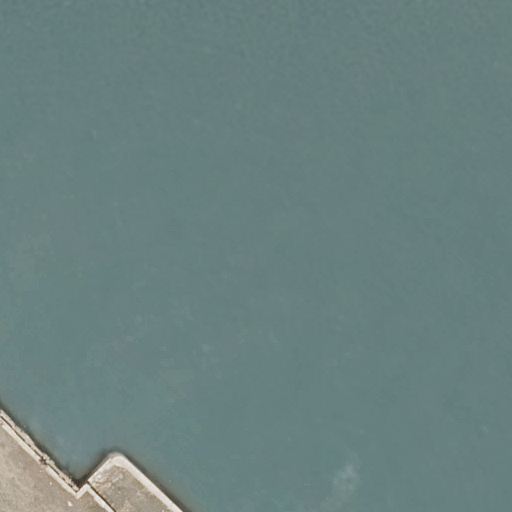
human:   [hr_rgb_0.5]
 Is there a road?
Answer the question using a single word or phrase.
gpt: yes

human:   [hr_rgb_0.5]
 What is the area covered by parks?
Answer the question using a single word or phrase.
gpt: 10603m2

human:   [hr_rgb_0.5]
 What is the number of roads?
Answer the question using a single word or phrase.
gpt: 1

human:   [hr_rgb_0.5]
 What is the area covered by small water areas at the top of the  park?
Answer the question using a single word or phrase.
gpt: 0m2

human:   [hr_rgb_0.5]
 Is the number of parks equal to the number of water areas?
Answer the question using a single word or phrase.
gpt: yes

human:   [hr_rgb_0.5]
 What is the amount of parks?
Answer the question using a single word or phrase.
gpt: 1

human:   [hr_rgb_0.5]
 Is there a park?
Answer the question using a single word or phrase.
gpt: yes

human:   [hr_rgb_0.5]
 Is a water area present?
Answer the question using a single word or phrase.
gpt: yes

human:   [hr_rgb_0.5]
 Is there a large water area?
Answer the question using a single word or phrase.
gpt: yes

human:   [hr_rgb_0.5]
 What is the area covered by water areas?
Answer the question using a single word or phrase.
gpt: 10211m2

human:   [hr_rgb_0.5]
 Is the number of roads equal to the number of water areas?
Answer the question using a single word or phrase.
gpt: yes

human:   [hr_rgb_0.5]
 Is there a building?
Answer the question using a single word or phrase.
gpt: no

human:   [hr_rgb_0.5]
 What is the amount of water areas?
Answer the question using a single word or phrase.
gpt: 1

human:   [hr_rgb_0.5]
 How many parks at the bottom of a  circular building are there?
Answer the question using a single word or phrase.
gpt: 0

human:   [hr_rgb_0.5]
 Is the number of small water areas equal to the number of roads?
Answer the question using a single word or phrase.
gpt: no

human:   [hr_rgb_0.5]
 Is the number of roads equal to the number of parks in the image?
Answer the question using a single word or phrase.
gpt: yes

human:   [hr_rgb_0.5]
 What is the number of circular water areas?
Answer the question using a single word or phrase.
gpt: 0

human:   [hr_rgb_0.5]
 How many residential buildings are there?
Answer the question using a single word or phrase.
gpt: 0

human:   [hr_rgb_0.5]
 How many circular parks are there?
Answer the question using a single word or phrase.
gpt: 0

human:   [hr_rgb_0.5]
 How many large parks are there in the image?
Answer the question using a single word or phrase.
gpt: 1

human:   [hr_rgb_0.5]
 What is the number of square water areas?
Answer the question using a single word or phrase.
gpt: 0

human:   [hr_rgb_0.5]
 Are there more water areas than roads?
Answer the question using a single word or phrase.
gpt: no

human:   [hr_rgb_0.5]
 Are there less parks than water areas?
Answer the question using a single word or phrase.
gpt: no

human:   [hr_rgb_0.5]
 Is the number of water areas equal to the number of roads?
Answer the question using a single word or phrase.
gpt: yes

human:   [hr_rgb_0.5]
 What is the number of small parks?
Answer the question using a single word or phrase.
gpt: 0

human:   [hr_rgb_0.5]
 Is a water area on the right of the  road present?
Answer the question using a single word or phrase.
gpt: no

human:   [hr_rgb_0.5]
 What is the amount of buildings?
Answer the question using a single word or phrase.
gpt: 0

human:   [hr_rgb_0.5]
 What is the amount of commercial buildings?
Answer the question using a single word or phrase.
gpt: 0

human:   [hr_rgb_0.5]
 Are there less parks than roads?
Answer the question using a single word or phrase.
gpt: no

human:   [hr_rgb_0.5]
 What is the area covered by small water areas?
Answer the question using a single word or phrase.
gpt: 0m2

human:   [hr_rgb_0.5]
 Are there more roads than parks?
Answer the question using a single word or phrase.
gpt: no

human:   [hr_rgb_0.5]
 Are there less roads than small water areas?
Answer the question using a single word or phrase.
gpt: no

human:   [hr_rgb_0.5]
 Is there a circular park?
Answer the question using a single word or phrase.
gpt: no

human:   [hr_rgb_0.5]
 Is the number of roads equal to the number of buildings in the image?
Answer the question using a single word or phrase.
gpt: no

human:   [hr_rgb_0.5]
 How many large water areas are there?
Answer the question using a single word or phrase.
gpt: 1

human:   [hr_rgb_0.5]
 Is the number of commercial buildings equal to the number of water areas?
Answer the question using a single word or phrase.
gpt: no

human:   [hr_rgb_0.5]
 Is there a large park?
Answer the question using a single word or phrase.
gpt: yes

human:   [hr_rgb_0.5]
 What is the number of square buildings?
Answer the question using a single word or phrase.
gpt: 0

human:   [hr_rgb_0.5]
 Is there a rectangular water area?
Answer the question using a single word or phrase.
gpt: no

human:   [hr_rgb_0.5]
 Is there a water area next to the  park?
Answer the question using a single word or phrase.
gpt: yes

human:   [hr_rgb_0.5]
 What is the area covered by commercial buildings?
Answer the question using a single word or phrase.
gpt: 0m2

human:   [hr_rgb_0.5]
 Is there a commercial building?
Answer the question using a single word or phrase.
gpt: no

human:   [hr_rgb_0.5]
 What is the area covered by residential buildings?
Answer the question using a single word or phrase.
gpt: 0m2

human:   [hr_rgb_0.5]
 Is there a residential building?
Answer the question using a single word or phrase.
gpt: no

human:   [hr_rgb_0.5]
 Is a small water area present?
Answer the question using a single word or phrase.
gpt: no

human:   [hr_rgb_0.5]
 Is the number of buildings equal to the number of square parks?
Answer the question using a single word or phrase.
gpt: yes

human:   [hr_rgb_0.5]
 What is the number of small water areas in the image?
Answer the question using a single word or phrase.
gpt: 0

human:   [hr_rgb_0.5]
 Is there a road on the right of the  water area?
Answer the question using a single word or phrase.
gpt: no

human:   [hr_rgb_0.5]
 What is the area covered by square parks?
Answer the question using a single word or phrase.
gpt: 0m2

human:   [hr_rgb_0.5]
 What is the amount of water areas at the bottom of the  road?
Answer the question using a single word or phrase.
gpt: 0

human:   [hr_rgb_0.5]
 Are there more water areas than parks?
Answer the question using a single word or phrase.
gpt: no

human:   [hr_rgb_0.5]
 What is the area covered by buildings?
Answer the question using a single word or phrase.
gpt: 0m2

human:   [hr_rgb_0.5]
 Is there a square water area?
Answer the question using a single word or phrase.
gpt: no

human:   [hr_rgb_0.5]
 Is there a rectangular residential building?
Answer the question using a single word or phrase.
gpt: no

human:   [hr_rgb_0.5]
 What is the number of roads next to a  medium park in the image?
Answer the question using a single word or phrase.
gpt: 0

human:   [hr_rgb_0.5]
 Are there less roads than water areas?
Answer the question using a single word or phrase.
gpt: no

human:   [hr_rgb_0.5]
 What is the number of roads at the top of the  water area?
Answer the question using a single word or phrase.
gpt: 0

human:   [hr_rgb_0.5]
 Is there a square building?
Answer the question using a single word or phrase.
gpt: no

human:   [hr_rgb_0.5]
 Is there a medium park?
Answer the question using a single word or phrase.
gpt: no

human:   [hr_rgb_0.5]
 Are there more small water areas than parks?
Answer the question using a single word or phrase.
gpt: no

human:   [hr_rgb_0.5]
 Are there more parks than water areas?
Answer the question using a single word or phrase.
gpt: no

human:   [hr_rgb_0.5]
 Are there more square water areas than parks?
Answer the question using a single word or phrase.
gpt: no

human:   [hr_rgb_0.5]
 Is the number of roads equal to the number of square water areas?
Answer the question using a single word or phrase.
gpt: no

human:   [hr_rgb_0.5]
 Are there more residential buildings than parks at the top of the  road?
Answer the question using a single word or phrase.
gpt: no